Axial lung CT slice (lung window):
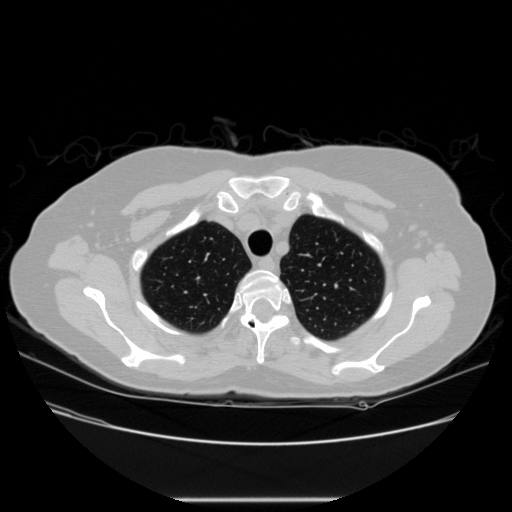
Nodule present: no